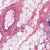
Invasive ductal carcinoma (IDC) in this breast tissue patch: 0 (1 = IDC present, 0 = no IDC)